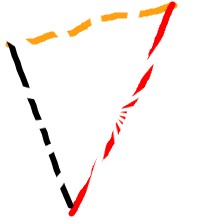
Shape: triangle